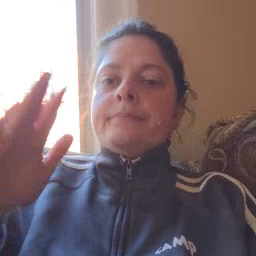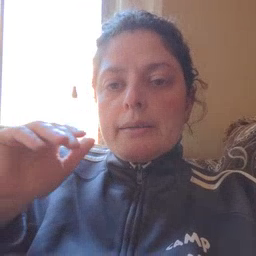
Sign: bye